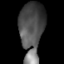
Tissue: skin
Cell type: Fibroblasts
Senescence score: 0.6783
Nuclear area (px): 1342
Mean DAPI intensity: 85.334